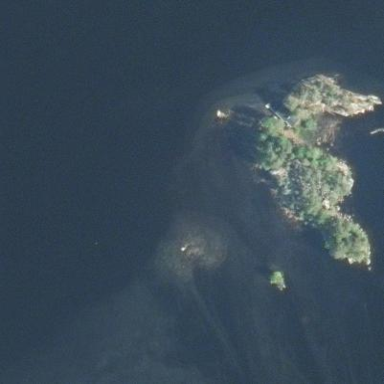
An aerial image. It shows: Islet covered with woodland.